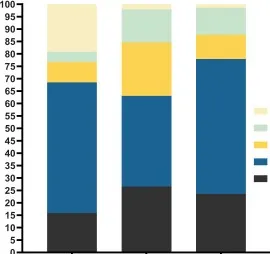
Laboratory Inspection. (B) Lymphocyte subgroup analysis. BNP:. Type natriuretic peptide.
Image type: pathology (immunostaining)